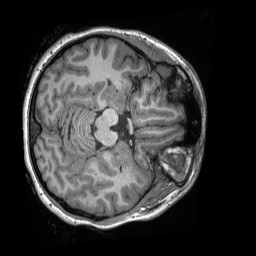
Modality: T1w
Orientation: axial
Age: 27
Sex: female
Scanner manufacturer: siemens
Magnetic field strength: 3 T
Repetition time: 2.3 s
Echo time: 0.00308 s